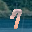
Label: 7